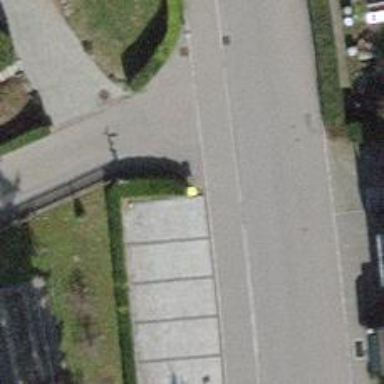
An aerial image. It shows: Post box.